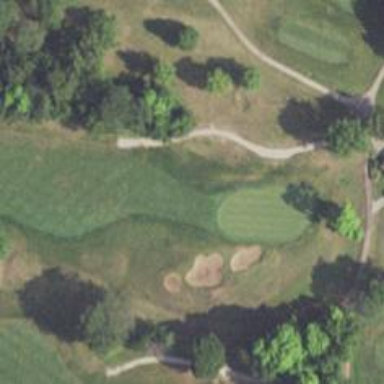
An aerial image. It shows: Pathway for golfing.